Interaction volume radius: 10 \u00c5
Interaction volume height: 30 \u00c5
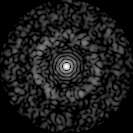
Disorder parameter: 0.83